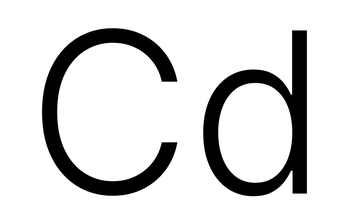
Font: Inter_Light